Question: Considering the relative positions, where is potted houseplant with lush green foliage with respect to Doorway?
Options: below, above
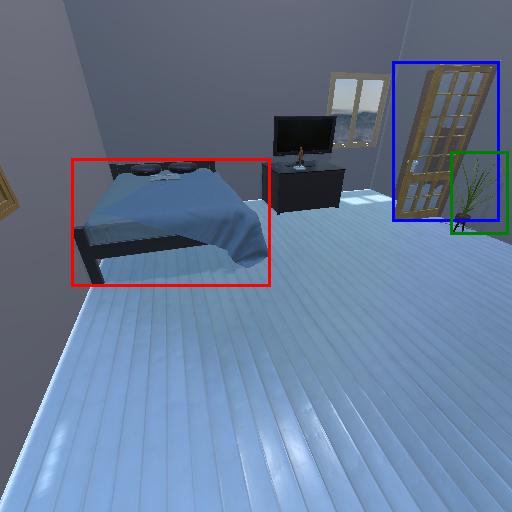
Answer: below